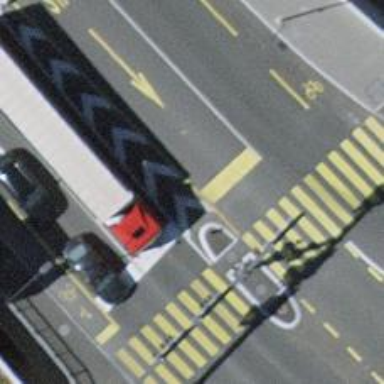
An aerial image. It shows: Road with traffic signals.